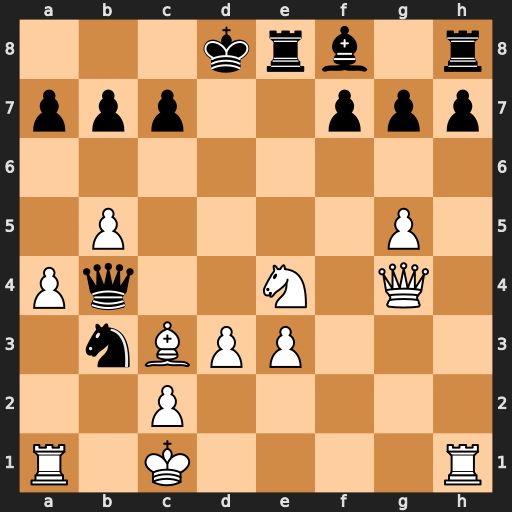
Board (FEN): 3krb1r/ppp2ppp/8/1P4P1/Pq2N1Q1/1nBPP3/2P5/R1K4R
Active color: w
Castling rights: -
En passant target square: -
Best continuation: Kb2 Nxa1+ Bxb4